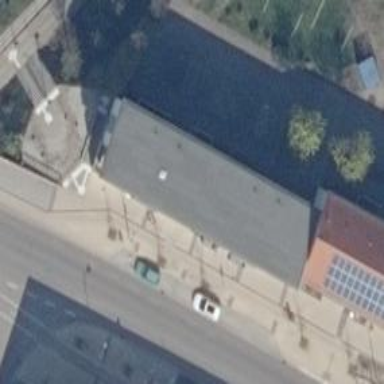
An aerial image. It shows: Social center.